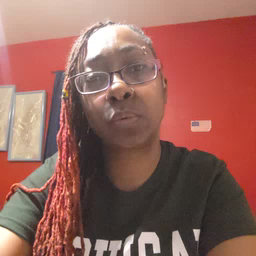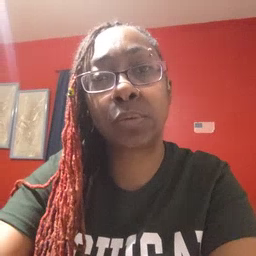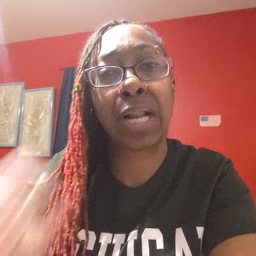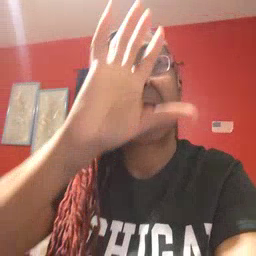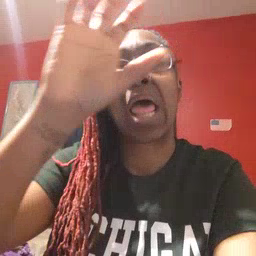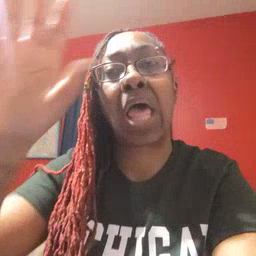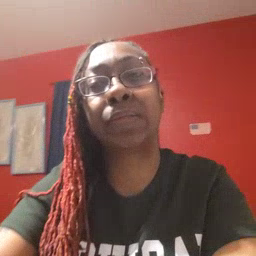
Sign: cloud